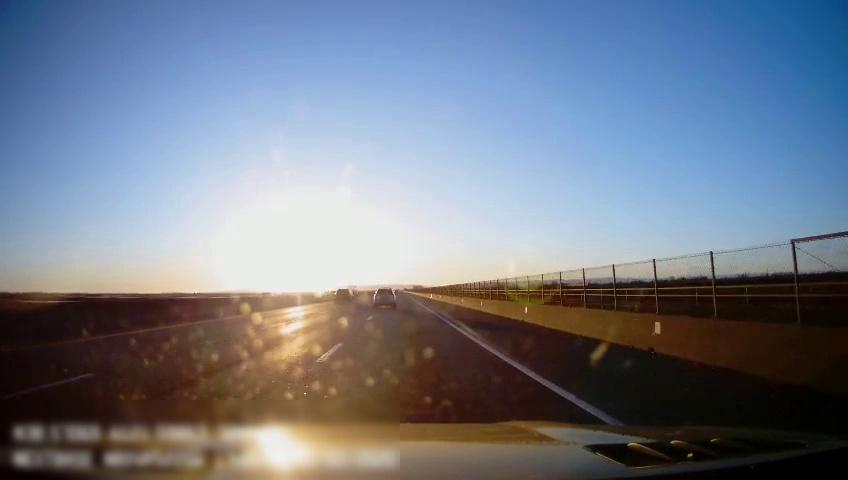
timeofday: Day
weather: Sunny
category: Drivable Space
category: Vehicles | SUV
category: Vehicles | SUV
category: Vehicles | SUV
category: Lanes | Alternate Lane
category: Lanes | Current Lane
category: Lanes | Current Lane
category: Lanes | Alternate Lane